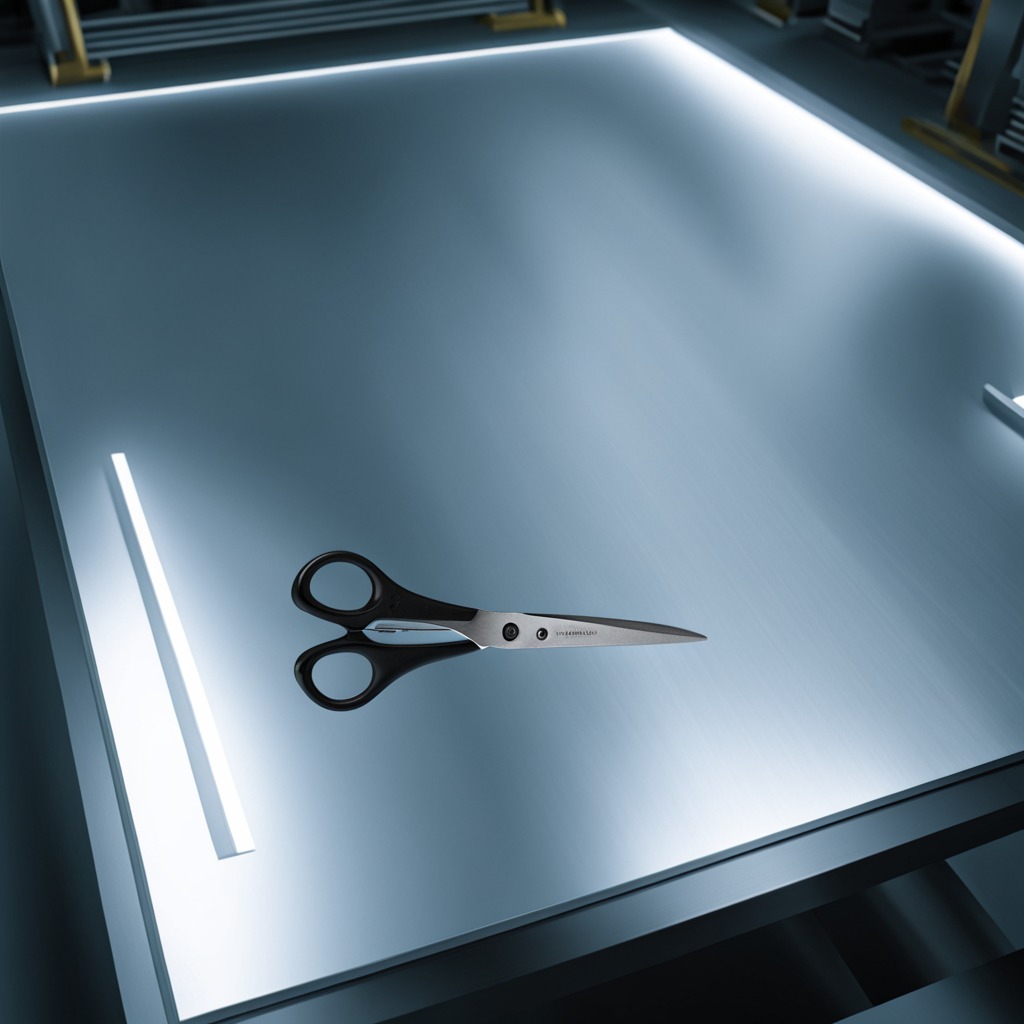
A scissor lying on a metal table in a machine shop under fluorescent lights